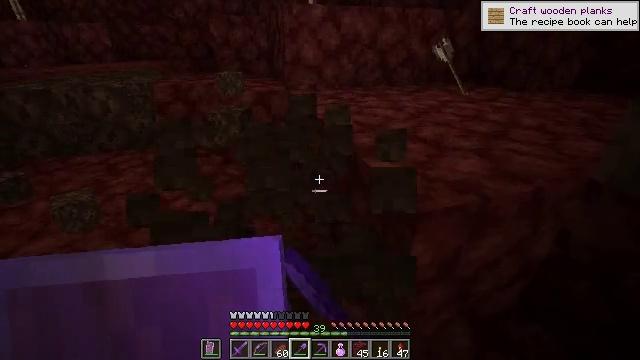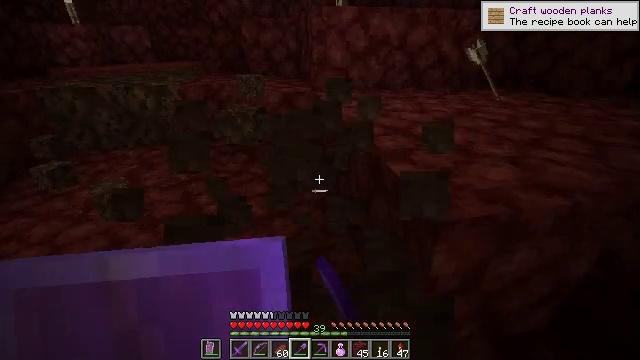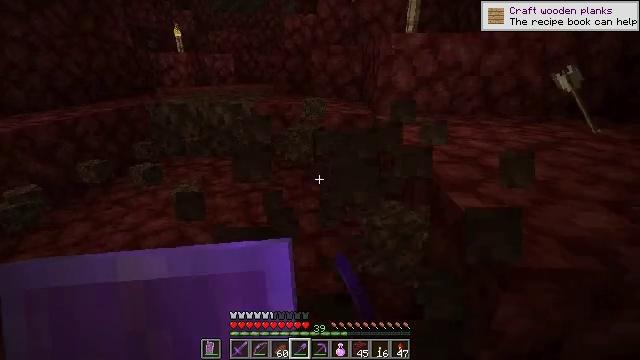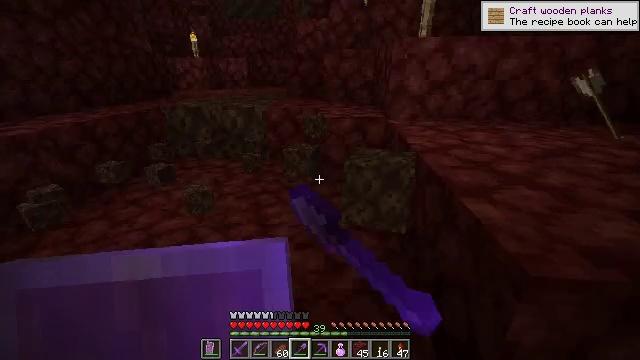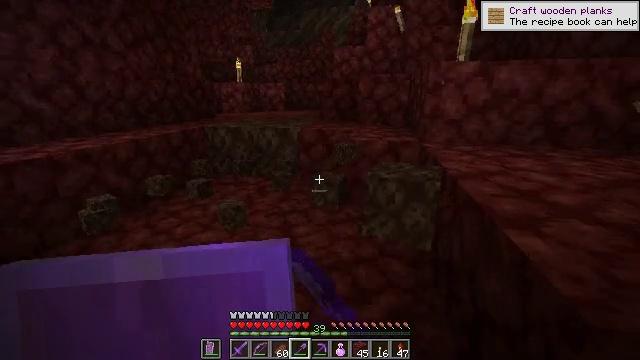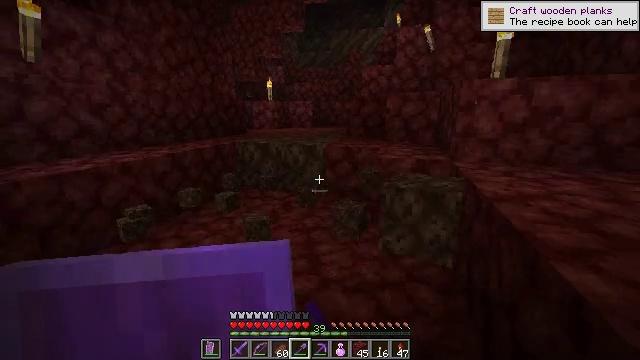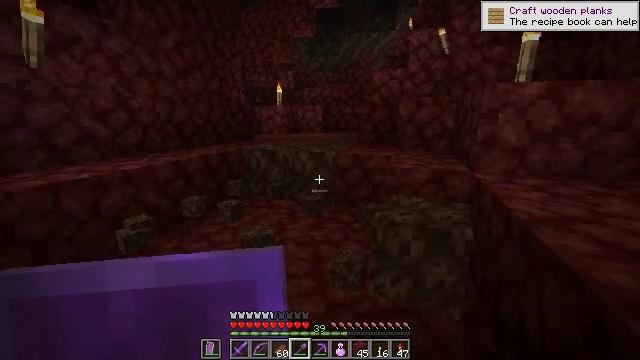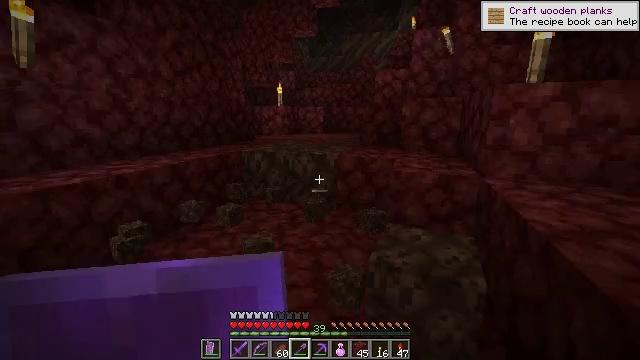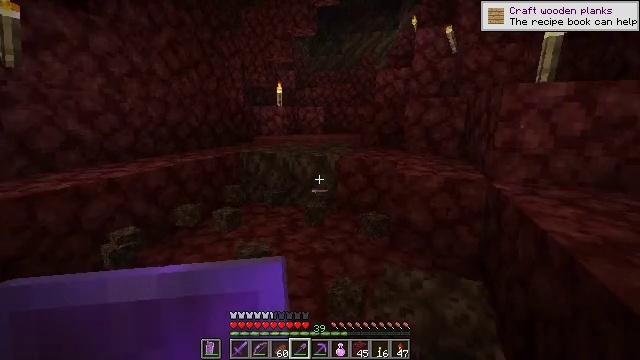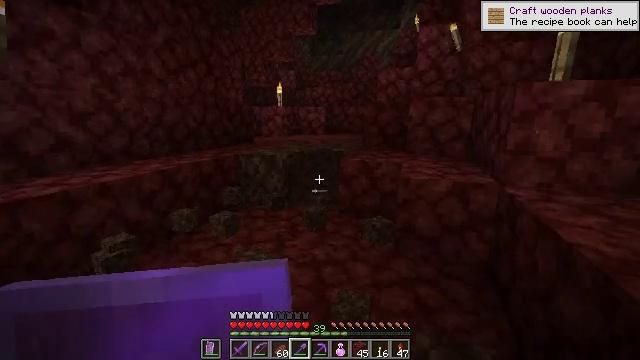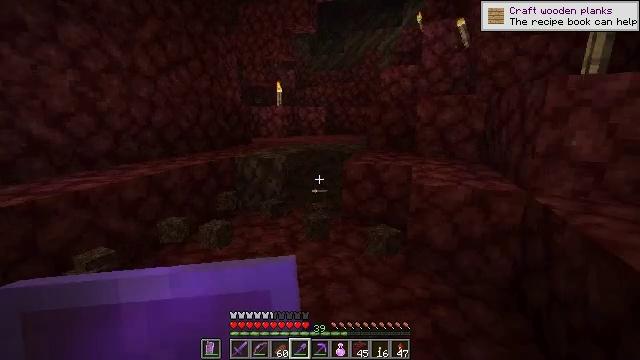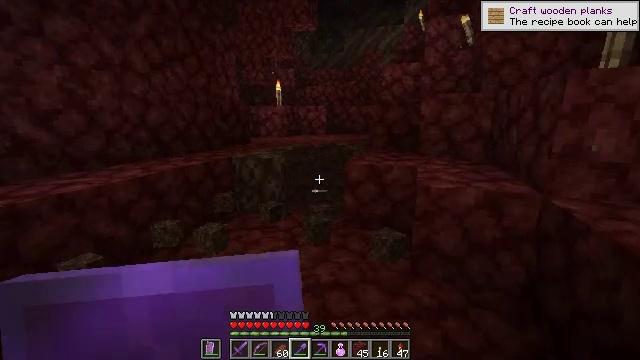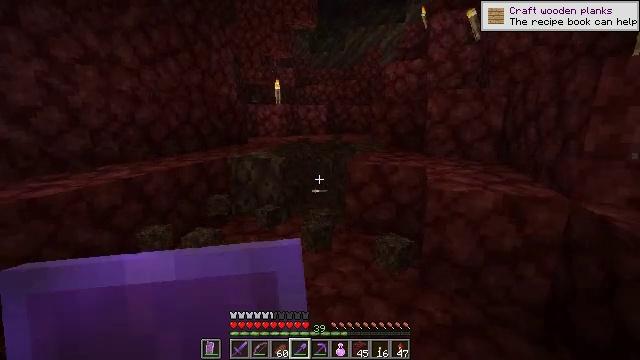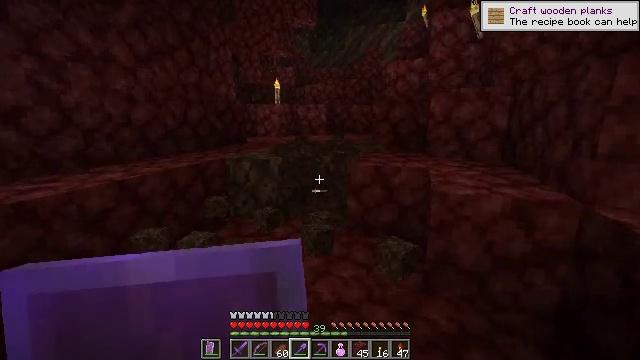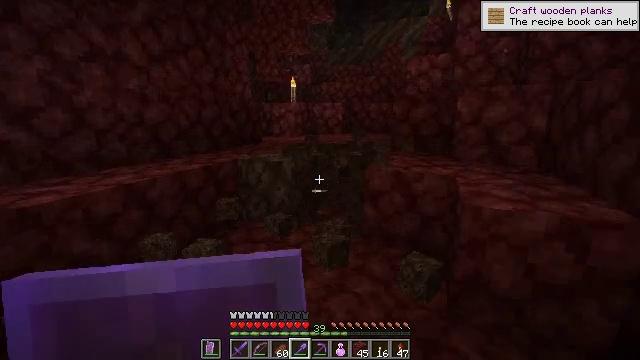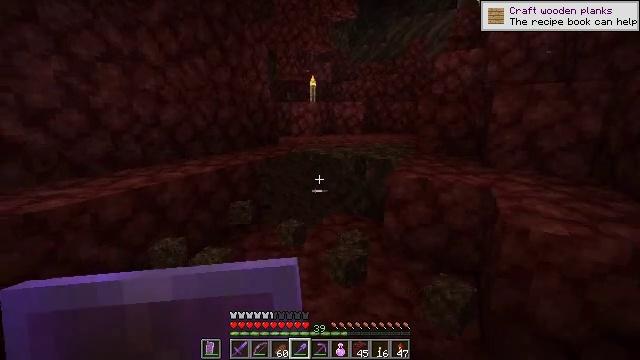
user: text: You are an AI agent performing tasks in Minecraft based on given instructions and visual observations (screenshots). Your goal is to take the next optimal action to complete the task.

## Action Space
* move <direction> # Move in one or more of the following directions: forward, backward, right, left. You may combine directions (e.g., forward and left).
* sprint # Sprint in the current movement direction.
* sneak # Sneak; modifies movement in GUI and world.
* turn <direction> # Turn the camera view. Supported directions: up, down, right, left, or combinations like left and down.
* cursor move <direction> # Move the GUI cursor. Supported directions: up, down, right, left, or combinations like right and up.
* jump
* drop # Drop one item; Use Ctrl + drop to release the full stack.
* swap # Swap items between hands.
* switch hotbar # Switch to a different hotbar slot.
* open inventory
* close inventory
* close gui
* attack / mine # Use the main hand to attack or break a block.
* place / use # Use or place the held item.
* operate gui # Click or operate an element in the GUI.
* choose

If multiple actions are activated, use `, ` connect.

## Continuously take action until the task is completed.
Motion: motion action
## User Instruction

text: Dig soul sand to use for potions.
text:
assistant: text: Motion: turn left, attack / mine
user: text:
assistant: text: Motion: turn left and up, attack / mine
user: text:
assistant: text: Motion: turn left, attack / mine
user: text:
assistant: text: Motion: turn left and up, attack / mine
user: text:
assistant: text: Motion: move forward, turn left and up, attack / mine
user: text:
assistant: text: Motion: move forward, turn left and up, attack / mine
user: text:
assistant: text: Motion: move forward, attack / mine
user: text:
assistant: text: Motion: move forward, attack / mine
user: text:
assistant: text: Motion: move forward, attack / mine
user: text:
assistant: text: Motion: move forward, attack / mine
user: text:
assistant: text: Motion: move forward, attack / mine
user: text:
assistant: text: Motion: move forward, attack / mine
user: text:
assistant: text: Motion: move forward, attack / mine
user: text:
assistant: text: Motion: move forward, turn left, attack / mine
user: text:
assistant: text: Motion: move forward, turn left, attack / mine
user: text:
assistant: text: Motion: move forward, turn left, attack / mine
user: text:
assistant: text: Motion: move forward and move left, turn left, attack / mine
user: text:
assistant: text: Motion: move forward and move left, attack / mine
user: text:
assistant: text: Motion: move forward and move left, attack / mine
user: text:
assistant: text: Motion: move forward and move left, attack / mine
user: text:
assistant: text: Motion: move forward and move left, turn right, attack / mine
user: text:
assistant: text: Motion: move forward, turn right, attack / mine
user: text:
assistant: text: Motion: move forward, turn right, attack / mine
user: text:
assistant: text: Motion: move forward, turn right, attack / mine
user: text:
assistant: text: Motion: move forward, attack / mine
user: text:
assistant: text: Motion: move forward, attack / mine
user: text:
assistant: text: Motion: move forward, attack / mine
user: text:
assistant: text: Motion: move forward, attack / mine
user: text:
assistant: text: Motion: attack / mine
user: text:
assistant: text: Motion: attack / mine